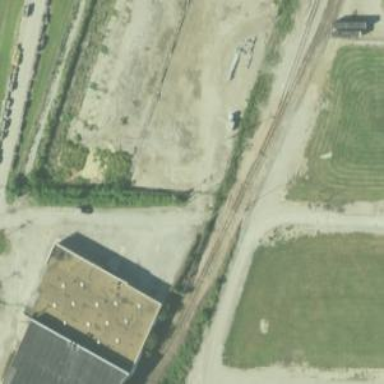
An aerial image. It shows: Disused railway spur line.